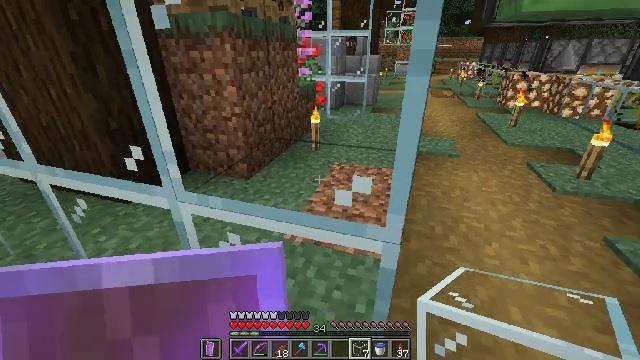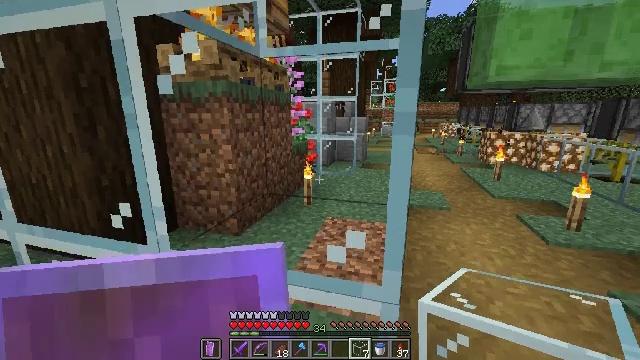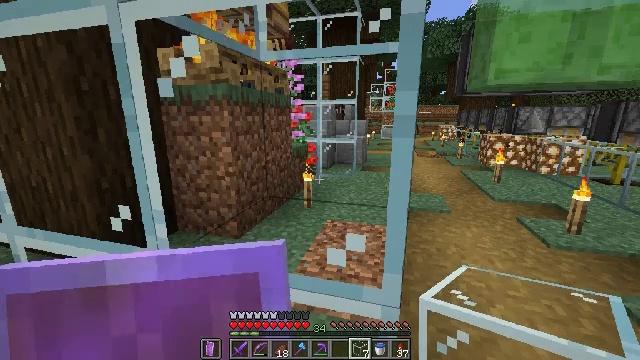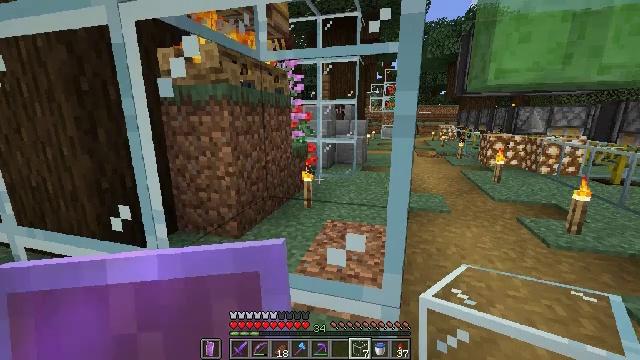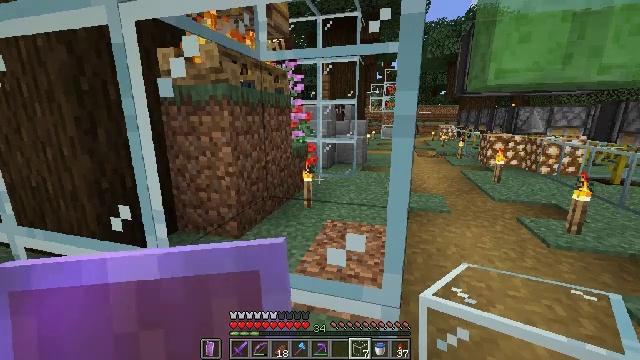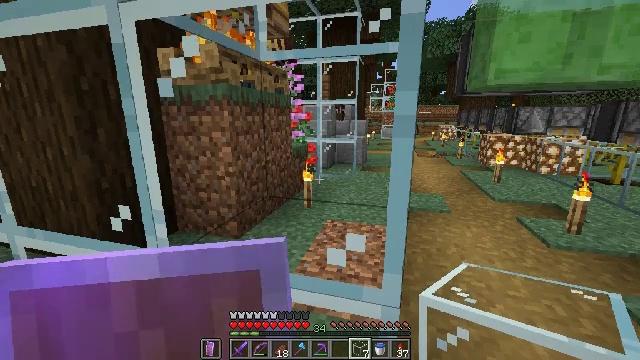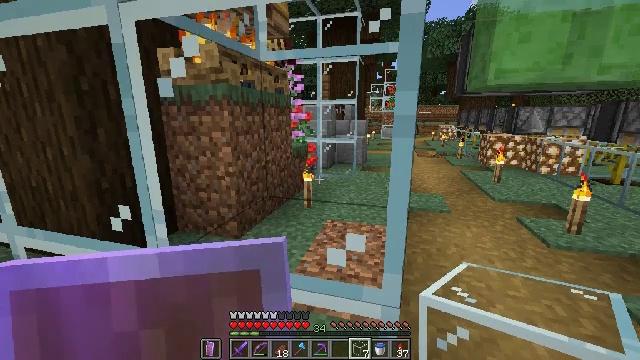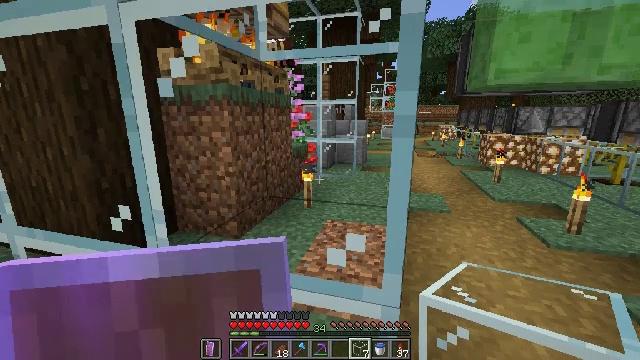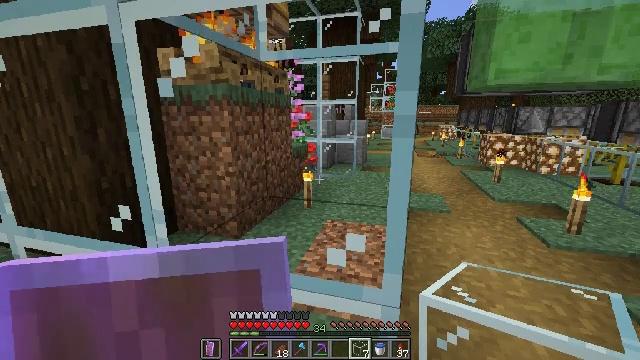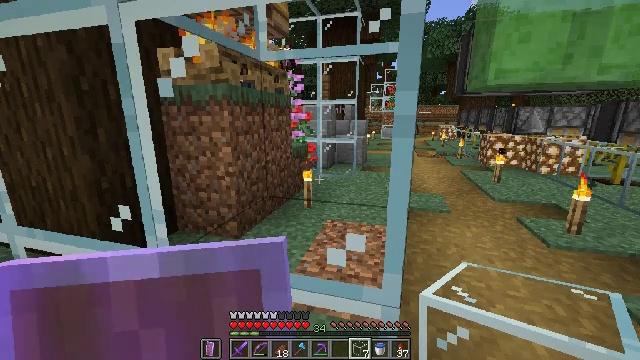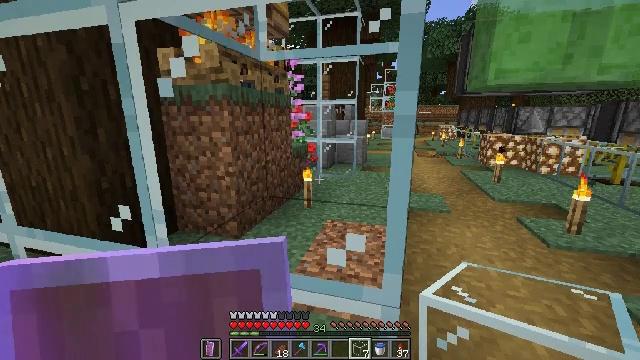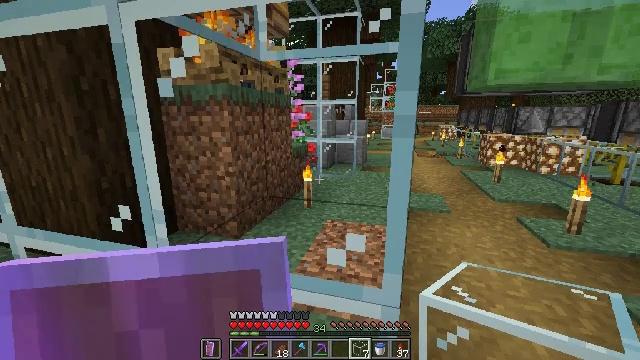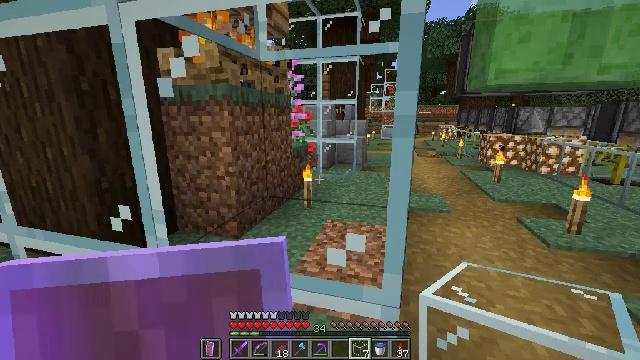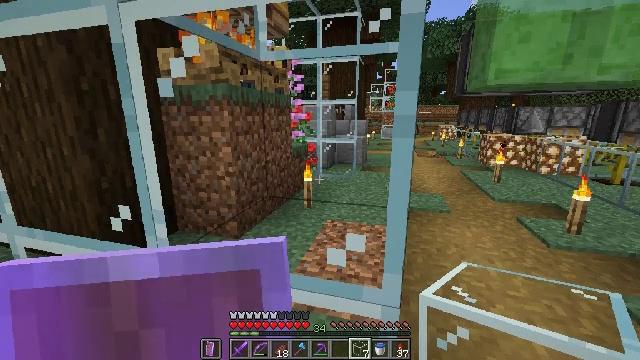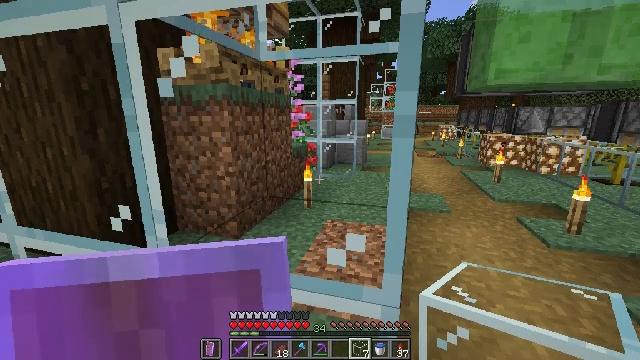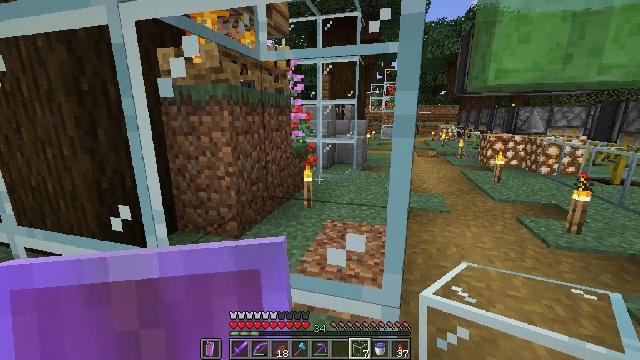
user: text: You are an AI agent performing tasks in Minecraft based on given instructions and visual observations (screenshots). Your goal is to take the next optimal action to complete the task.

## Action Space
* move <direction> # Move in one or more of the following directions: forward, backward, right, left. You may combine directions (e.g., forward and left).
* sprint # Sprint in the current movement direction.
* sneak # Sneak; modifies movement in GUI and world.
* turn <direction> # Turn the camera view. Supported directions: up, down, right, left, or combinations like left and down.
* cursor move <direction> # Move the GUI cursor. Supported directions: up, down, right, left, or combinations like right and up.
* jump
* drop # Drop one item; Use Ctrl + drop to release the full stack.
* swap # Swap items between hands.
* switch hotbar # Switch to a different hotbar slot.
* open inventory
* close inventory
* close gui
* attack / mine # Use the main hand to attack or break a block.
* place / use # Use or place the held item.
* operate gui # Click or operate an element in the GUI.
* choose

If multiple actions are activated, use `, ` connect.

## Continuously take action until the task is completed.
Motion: motion action
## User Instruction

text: Shatter the glass to collect it.
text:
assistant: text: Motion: turn right and up
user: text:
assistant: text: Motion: no_op
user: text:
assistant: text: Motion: no_op
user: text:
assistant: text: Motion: no_op
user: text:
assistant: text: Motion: no_op
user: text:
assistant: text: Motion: no_op
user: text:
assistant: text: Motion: no_op
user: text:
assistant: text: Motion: no_op
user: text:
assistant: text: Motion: no_op
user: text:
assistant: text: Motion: no_op
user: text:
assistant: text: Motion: no_op
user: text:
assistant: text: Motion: no_op
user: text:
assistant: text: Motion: no_op
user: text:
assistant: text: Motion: no_op
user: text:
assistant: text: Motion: no_op
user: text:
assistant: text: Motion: no_op
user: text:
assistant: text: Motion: no_op
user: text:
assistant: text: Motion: no_op
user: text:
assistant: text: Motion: no_op
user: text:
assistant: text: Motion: no_op
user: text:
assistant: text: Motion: no_op
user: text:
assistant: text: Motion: no_op
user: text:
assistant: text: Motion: no_op
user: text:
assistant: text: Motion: no_op
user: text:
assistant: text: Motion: no_op
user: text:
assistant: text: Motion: turn right and up
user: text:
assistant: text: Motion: turn up
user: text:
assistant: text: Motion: turn up
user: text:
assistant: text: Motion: no_op
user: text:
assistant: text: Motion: no_op